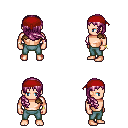
a pixel art fantasy rpg character, male body template, human, light skin, leather shoulder armor, teal pants, pink right-swept hairstyle, red bandana, bracelets, four views (front, back, left, right), 2x2 character sprite sheet, small pixel art, hard edges, no anti-aliasing